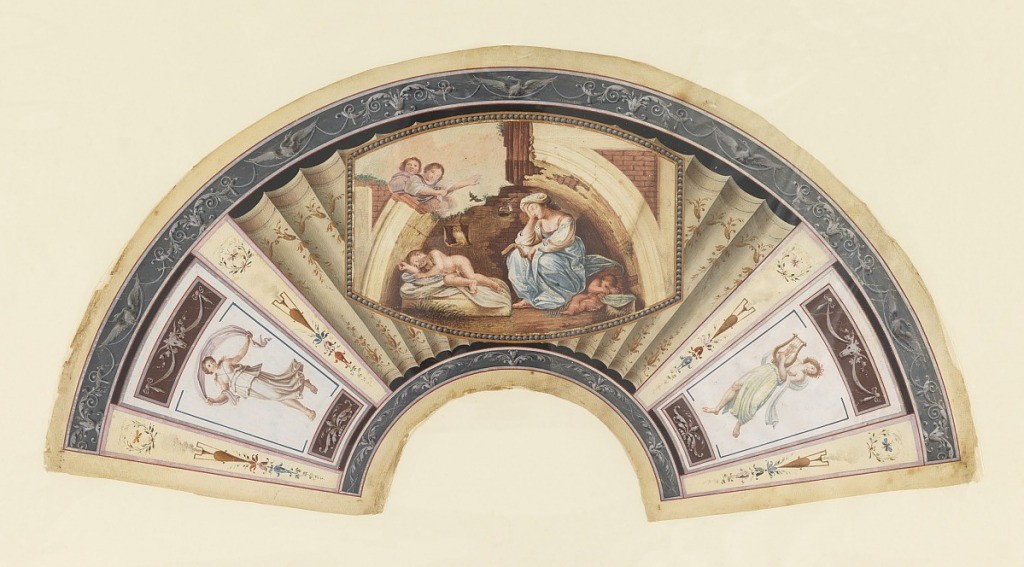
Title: Fan leaf
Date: late 18th century
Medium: Gouache-painted parchment
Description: Fan leaf. Parchment painted in the neoclassical taste. Obverse: grisaille border of swans with swags. Three center panels divided by trompe-l'oeil pleats and smoking brazier motifs. At center, within a bead-like border, a woman with sleeping nude children within a broken arch. At either side, dancing figures in the style of Roman frescos beneath bull skulls and swags.